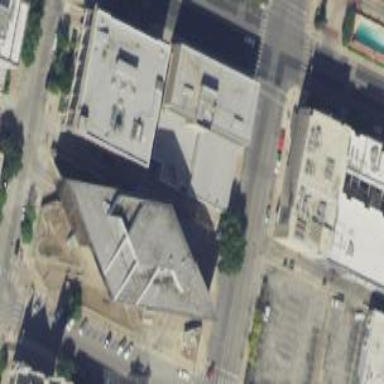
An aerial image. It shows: Public building.